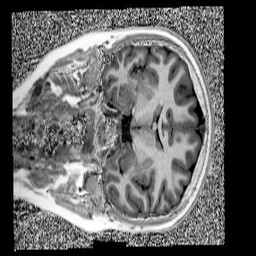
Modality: UNIT1
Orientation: coronal
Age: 10
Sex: female
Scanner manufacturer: siemens
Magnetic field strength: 3 T
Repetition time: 4 s
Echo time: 0.00303 s